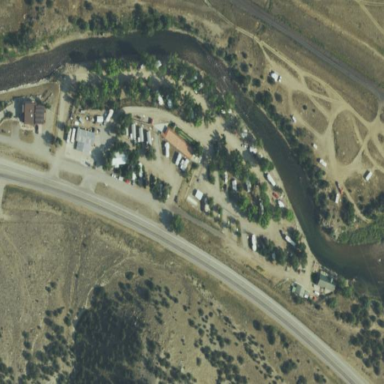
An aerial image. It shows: Caravan site with sanitary dump station available.